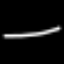
Label: line